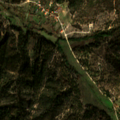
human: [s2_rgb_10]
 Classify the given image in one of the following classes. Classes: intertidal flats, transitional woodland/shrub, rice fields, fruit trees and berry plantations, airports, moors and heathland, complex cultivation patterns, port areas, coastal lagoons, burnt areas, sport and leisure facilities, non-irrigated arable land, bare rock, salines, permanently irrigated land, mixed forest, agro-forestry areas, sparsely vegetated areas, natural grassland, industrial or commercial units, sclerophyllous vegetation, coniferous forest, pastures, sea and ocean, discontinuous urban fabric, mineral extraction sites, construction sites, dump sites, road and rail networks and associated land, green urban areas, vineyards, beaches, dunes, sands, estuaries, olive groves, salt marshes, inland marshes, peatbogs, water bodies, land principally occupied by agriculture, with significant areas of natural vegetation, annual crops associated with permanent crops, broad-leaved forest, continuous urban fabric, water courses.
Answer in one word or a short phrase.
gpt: complex cultivation patterns, land principally occupied by agriculture, with significant areas of natural vegetation, broad-leaved forest, mixed forest, transitional woodland/shrub